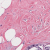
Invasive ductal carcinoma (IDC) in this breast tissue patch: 0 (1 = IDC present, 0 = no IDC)